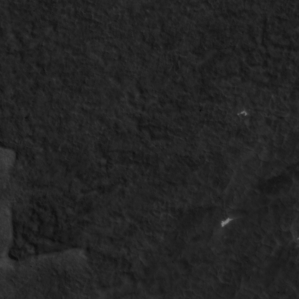
Label: non_frost